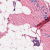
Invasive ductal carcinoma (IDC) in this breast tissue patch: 0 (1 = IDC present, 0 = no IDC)